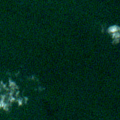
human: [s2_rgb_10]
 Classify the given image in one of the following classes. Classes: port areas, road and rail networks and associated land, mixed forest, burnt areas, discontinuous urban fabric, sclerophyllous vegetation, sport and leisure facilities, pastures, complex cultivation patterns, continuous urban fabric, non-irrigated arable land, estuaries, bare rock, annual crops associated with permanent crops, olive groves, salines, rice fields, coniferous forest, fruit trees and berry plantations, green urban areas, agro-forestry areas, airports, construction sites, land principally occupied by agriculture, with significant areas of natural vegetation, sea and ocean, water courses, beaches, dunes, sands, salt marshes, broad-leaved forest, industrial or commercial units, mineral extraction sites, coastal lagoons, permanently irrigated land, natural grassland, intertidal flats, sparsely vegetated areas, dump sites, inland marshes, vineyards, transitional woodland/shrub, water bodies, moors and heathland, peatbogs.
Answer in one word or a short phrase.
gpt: sea and ocean